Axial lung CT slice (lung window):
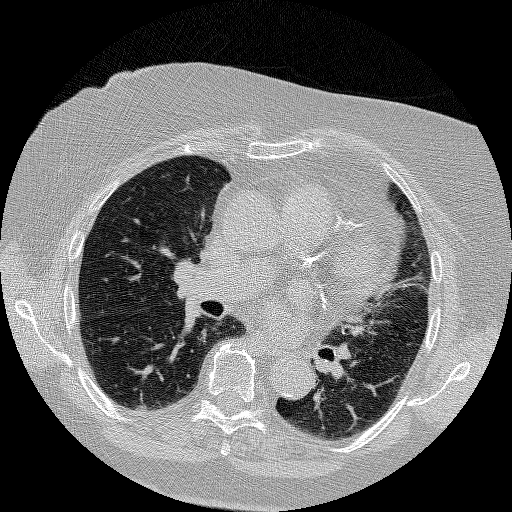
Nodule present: yes
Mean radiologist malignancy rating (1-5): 3